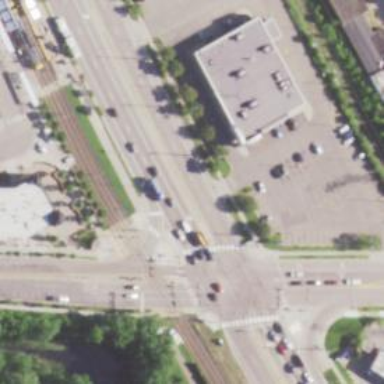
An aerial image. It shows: Railway crossing.